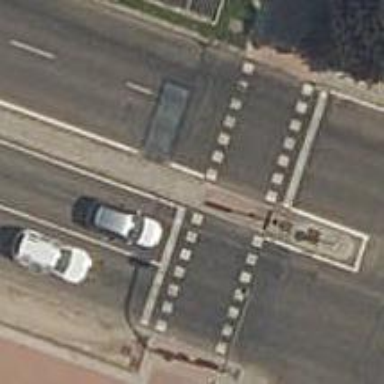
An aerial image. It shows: Road with traffic signals.